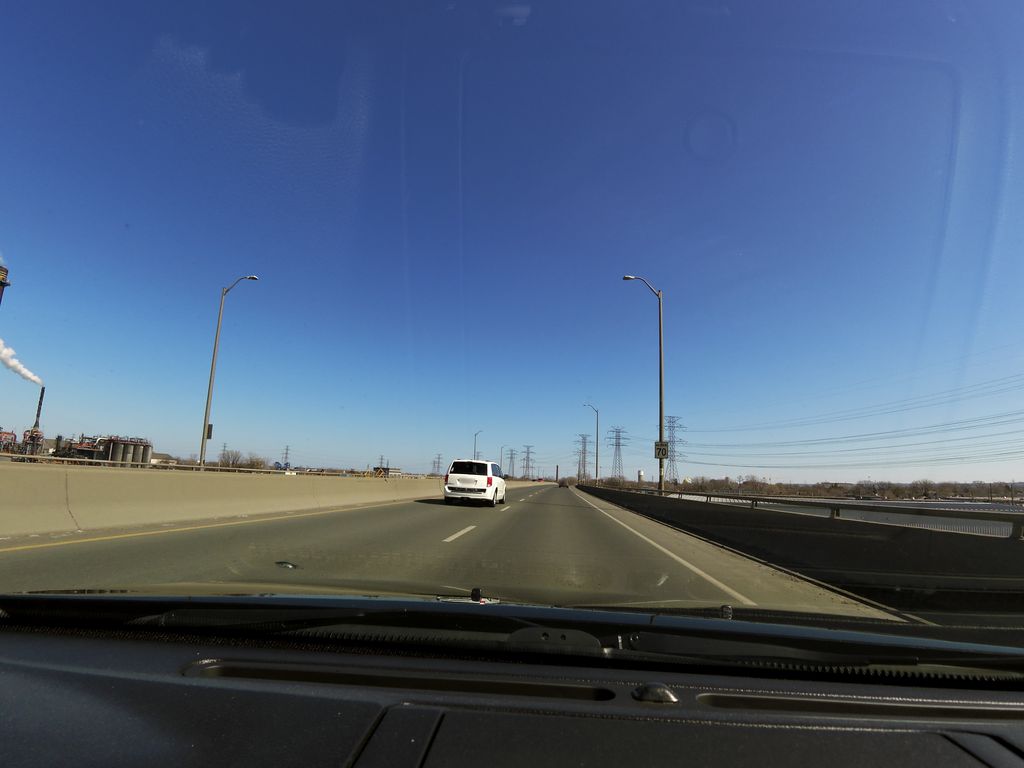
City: hamilton